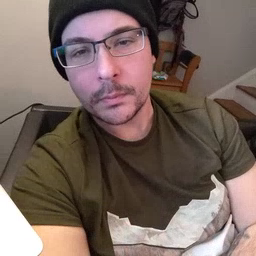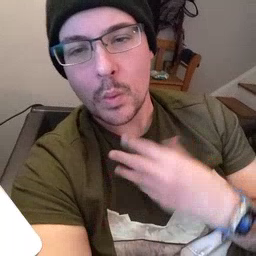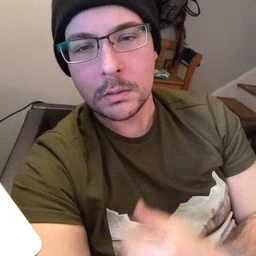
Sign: white